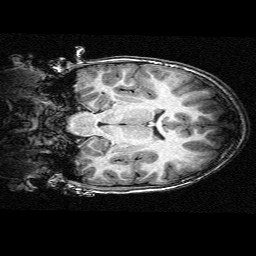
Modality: T1w
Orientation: coronal
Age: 9
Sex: female
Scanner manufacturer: siemens
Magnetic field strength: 3 T
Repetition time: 2.3 s
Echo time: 0.00336 s